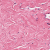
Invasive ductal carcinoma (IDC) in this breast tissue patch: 0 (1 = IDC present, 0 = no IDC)